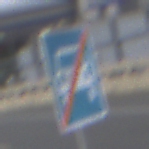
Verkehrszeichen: EndeKraftfahrstrasse
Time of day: MorningAfternoon
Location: Outdoor (Suburban)
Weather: PartlyCloudy
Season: NotSpecified
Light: Natural